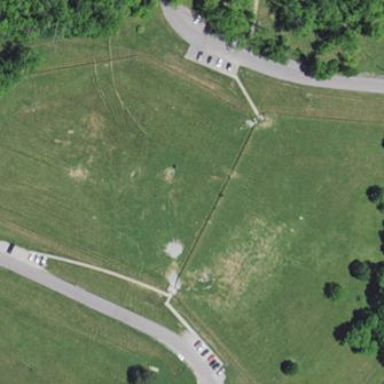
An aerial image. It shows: Dog park enclosed by fence.